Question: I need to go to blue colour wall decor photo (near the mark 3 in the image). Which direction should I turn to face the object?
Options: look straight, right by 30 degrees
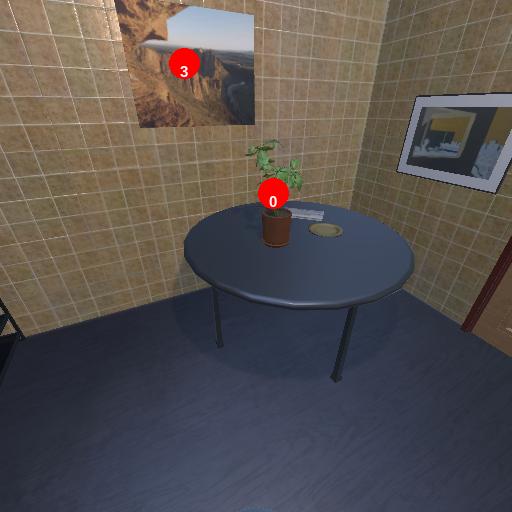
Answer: look straight